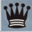
Piece: bQ